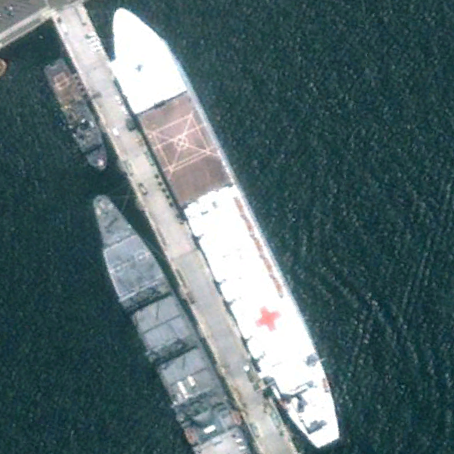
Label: Medical_ship